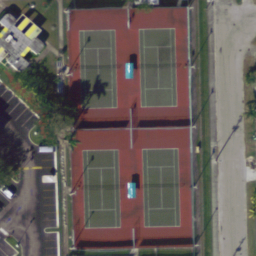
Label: tenniscourt